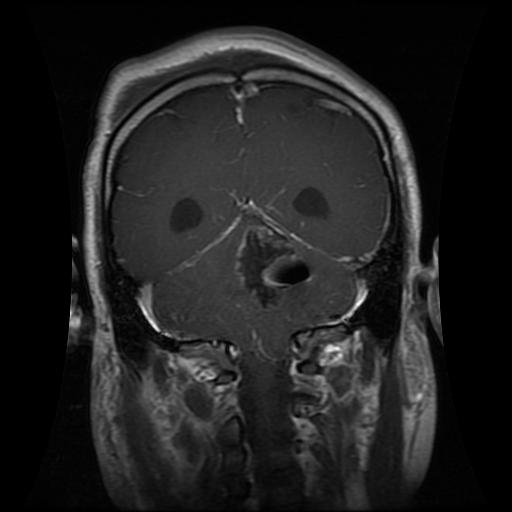
Label: glioma